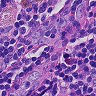
Metastatic tissue present: yes